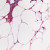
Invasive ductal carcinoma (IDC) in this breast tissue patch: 0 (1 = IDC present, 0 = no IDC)